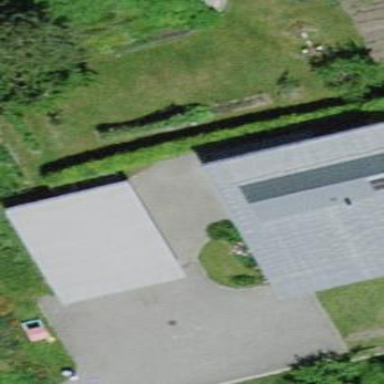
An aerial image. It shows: Shed.